RGB frame:
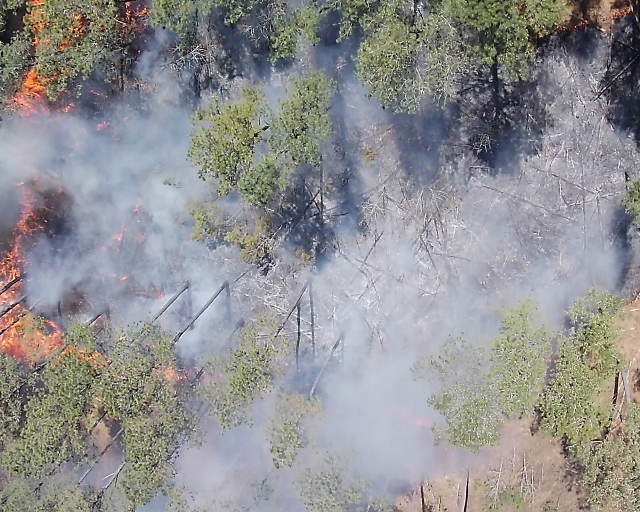
Thermal frame:
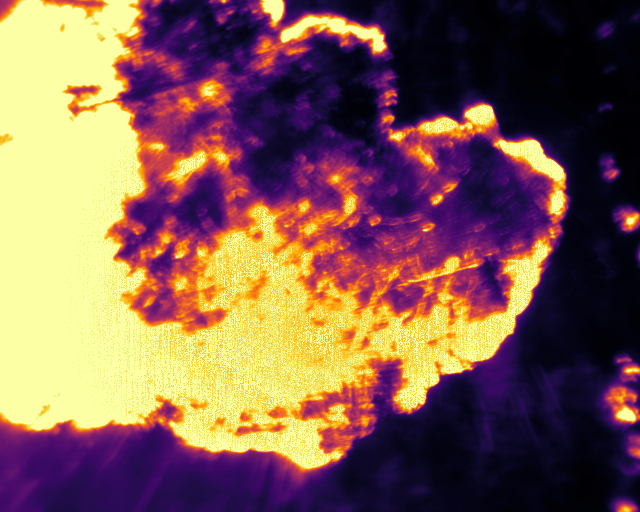
Captured: 2026-02-27 02:36:13
Pixels at or above 80 °C: 173526 (fraction of frame: 0.5296)